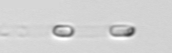
Label: Skeletonema